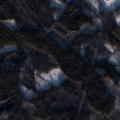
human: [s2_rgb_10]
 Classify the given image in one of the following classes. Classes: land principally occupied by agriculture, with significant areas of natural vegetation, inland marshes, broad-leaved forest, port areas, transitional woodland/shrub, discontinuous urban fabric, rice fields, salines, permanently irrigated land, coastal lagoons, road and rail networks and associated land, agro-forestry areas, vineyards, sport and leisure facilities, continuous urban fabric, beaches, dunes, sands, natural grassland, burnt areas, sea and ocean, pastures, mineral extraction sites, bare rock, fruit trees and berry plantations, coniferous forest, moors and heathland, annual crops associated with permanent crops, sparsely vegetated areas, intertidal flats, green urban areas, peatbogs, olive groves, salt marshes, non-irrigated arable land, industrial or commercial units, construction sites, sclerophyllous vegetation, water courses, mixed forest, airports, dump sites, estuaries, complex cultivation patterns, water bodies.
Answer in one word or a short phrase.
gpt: non-irrigated arable land, broad-leaved forest, mixed forest